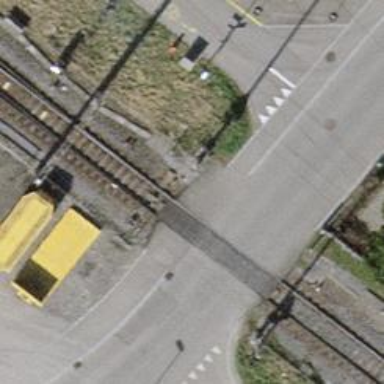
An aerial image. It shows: Railway switch.